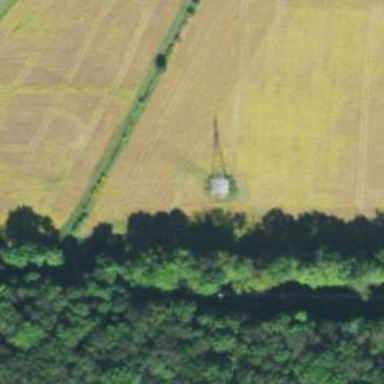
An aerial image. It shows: Lattice structure tower.